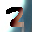
Label: 2